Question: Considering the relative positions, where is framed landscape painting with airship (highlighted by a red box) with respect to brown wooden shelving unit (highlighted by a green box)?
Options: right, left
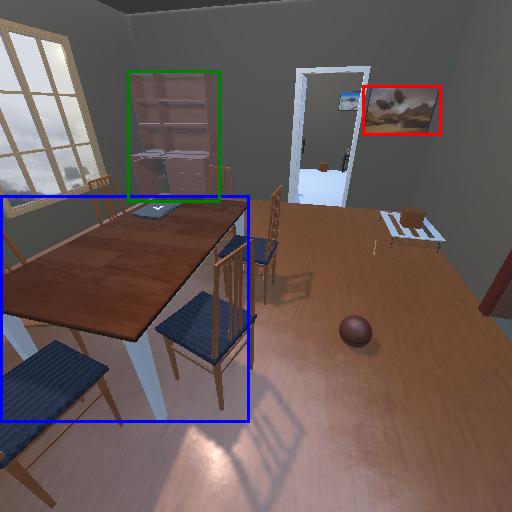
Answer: right